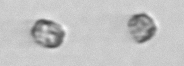
Label: Thalassiosira_sp_aff_mala